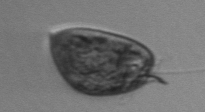
Label: Prorocentrum_micans